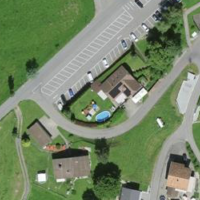
EUNIS habitat code: 55
Species observed at this site:
Vicia sepium
Plantago lanceolata